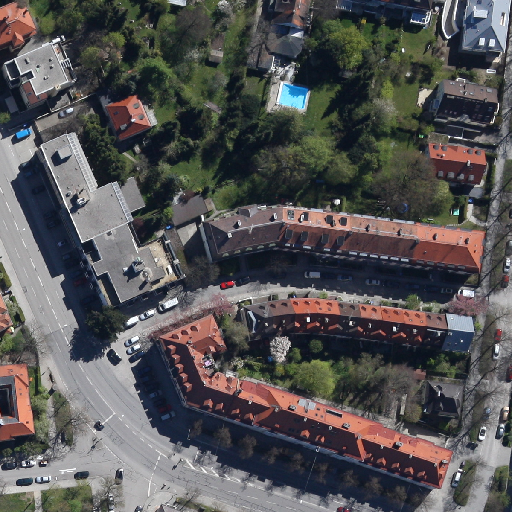
Referring expression: building along the road